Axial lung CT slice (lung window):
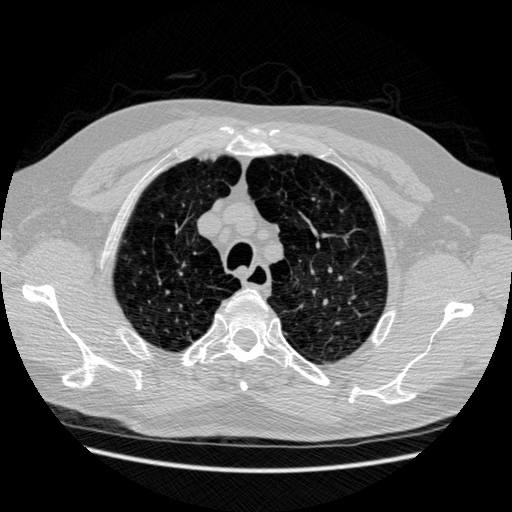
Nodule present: no